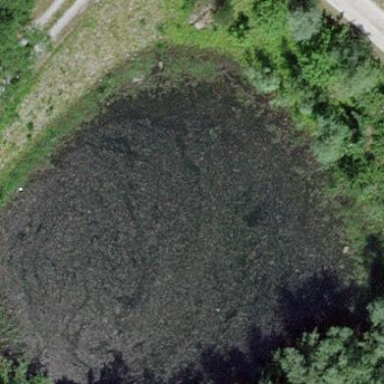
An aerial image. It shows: Peaceful pond surrounded by nature.